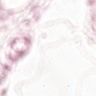
Metastatic tissue present: no